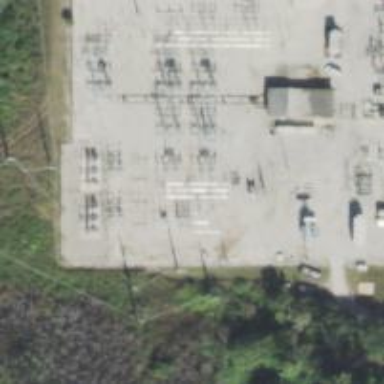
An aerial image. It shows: Switch used for power control.